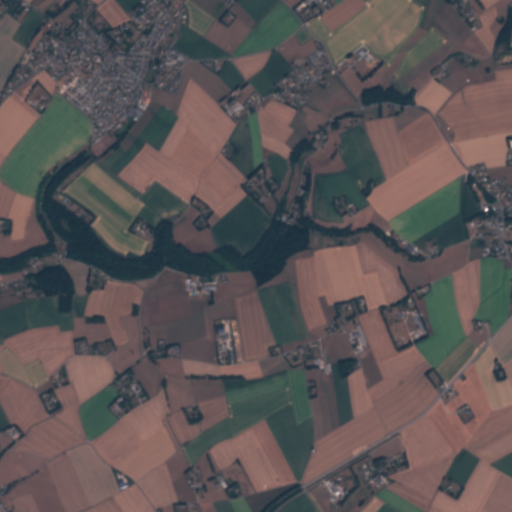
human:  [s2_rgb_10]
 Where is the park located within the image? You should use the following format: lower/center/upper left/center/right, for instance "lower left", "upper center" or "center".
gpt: The park is located in the upper left of the image.
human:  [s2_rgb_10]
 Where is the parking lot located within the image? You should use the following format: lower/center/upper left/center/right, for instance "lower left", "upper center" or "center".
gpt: The parking lot is located in the upper left of the image.
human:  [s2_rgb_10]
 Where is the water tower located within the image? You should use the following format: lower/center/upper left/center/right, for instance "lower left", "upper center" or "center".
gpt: The water tower is located in the lower center of the image.
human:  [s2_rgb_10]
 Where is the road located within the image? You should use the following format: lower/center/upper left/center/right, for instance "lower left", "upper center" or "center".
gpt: There is no road in the image.